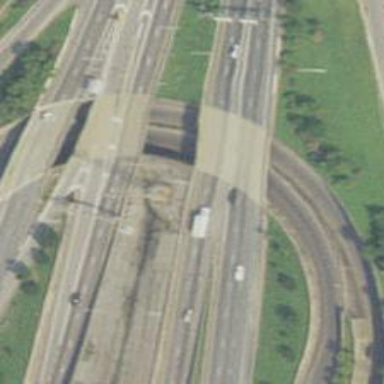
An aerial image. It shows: Asphalt motorway link.